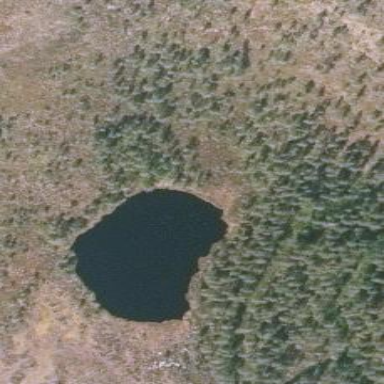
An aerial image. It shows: Lake with natural water.